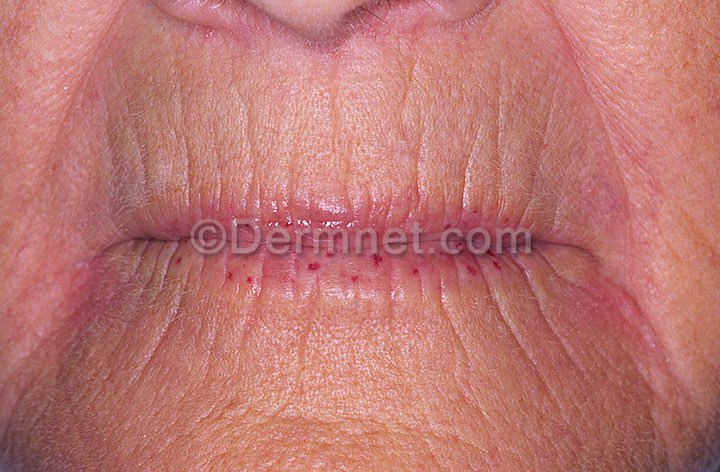
Disease: Lupus and other Connective Tissue diseases